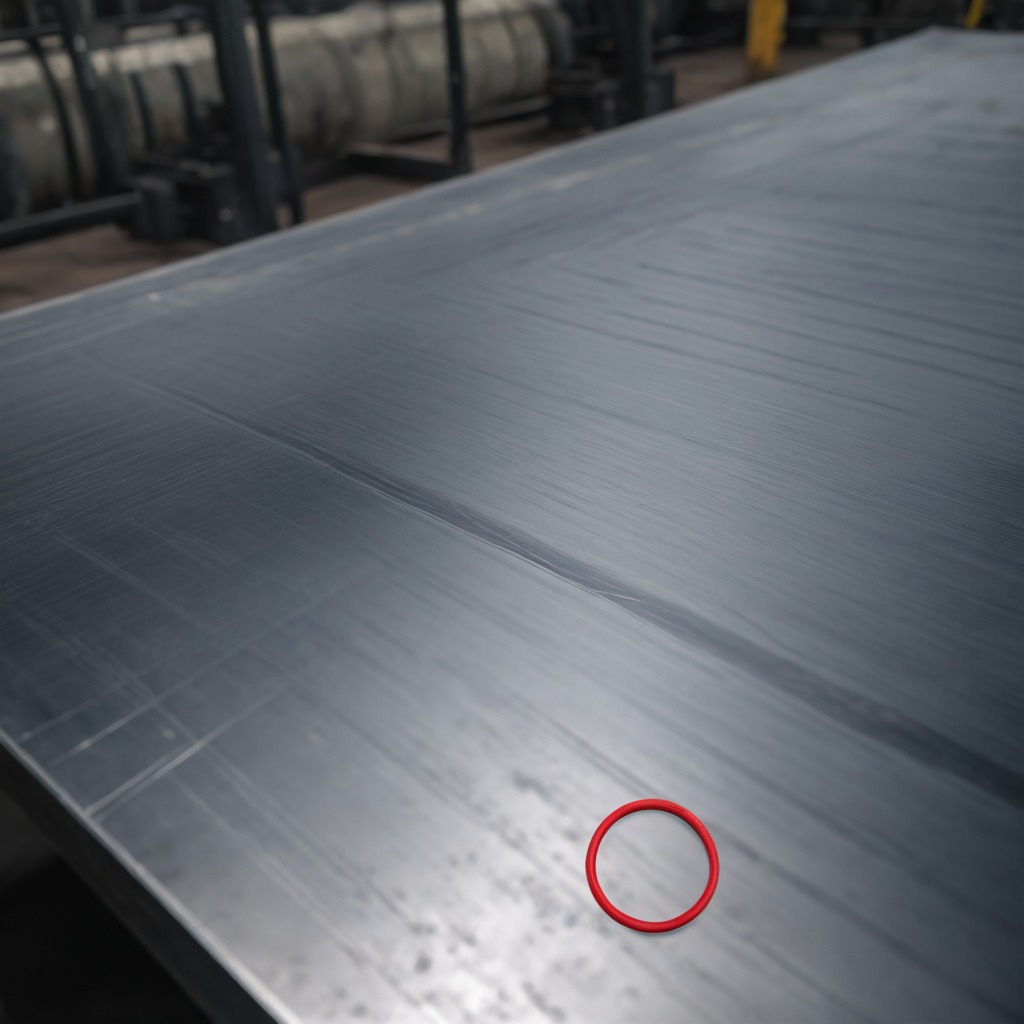
A rubber O-ring is lying on a cold steel table in a mining workshop.